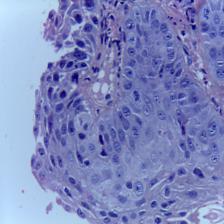
Diagnosis: OSCC